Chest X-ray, AP view. Patient: 65 years old, sex F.
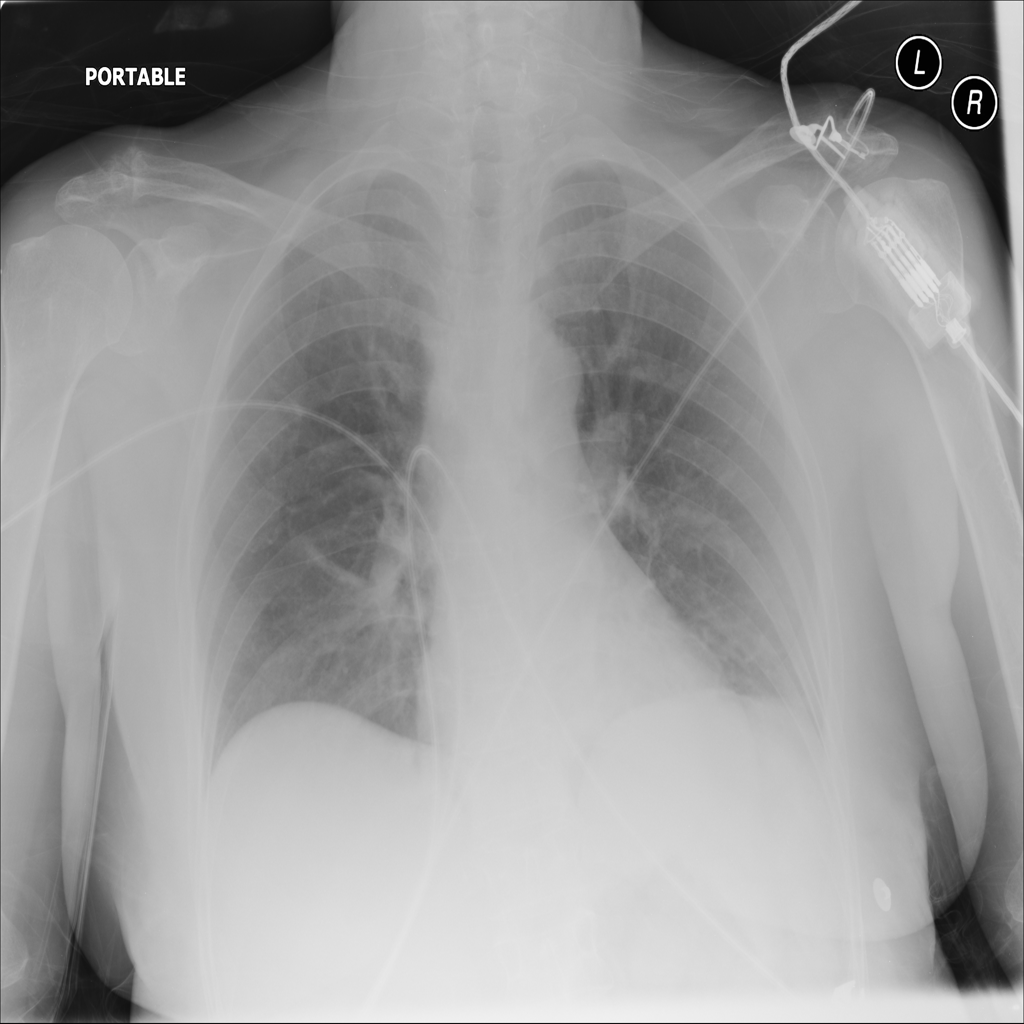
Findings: No Finding